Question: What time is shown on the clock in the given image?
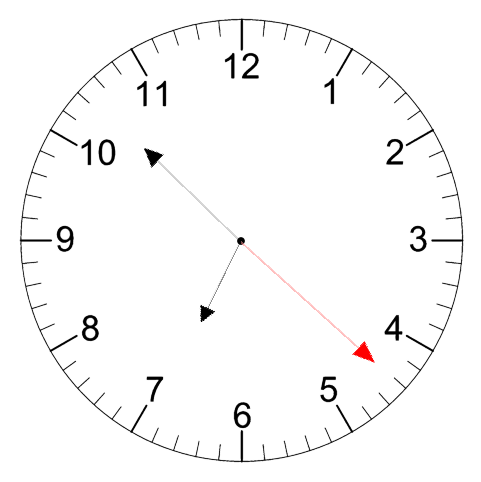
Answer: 06:52:22